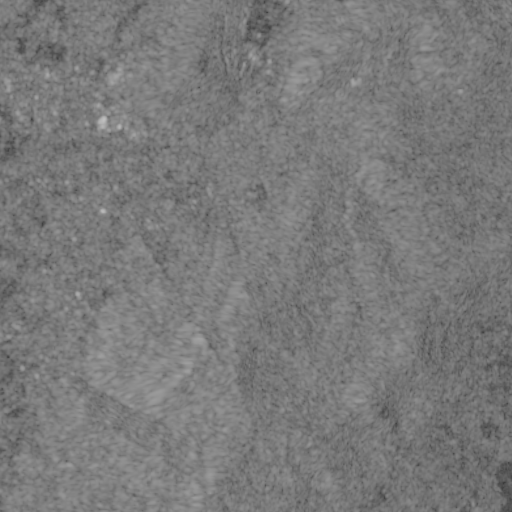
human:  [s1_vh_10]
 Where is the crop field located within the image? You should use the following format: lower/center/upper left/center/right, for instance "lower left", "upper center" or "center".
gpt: The crop field is located in the left of the image.
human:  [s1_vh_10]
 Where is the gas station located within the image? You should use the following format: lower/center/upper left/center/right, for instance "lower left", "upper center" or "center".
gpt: The gas station is located in the upper left of the image.
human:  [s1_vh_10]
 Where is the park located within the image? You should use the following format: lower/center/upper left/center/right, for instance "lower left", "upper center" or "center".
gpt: The park is located in the upper left of the image.
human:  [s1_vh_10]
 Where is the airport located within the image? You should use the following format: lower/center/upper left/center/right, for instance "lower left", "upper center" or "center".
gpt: There is no airport in the image.

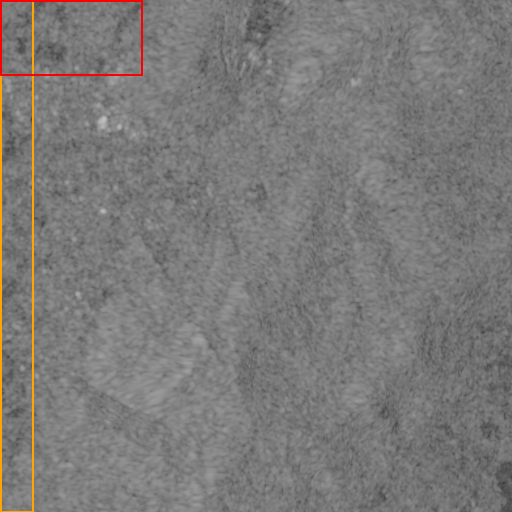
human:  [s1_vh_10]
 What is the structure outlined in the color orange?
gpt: The structure outlined in orange is a crop field.
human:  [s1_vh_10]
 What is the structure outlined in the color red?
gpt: The structure outlined in red is a park.
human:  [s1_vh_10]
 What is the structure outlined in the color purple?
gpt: There is no purple outline.